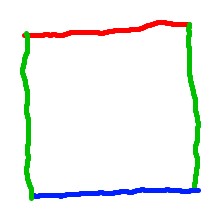
Shape: square